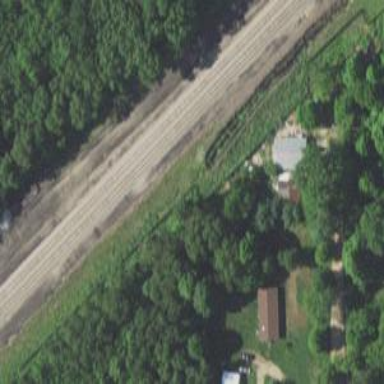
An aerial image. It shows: Railway siding with rails.